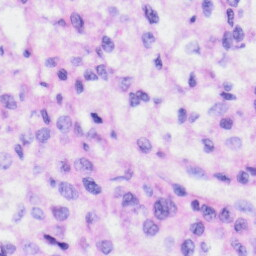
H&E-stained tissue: Liver